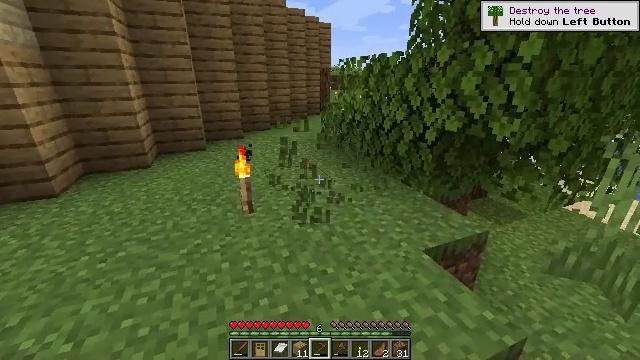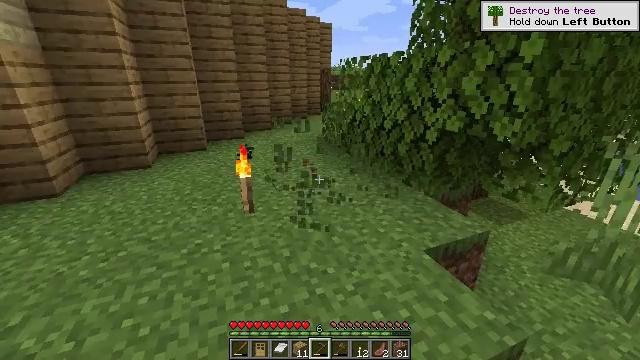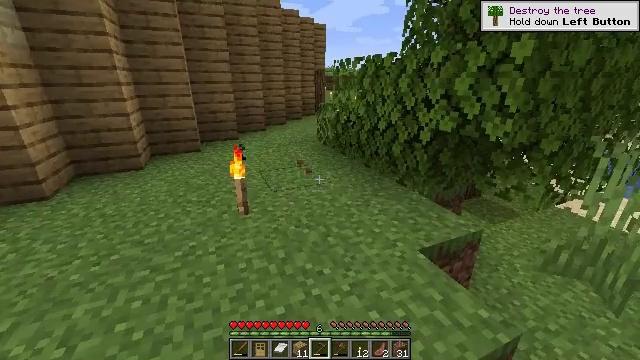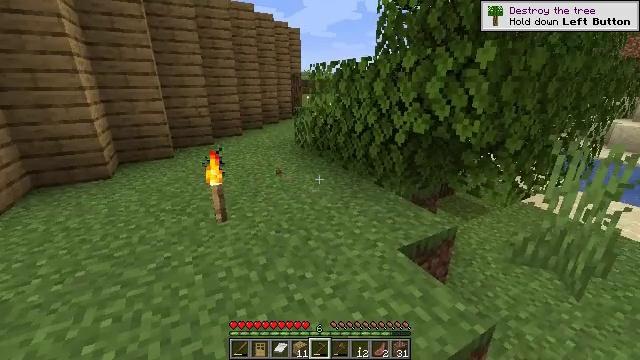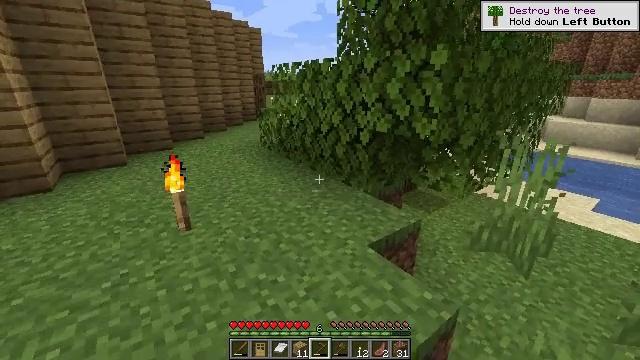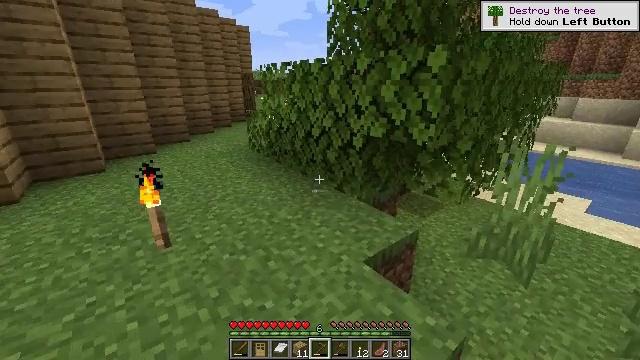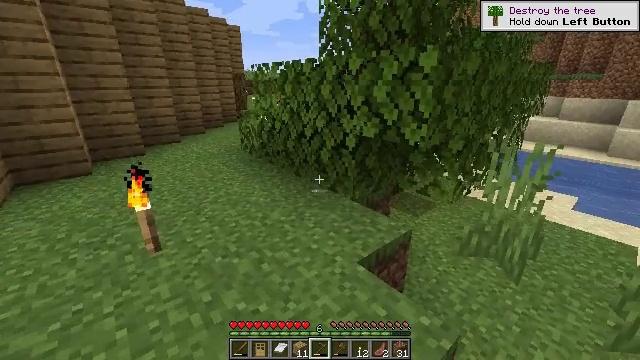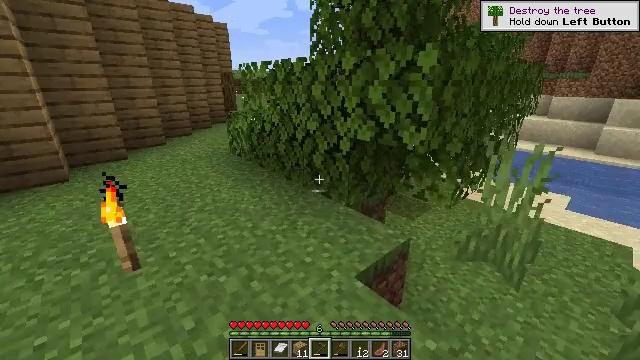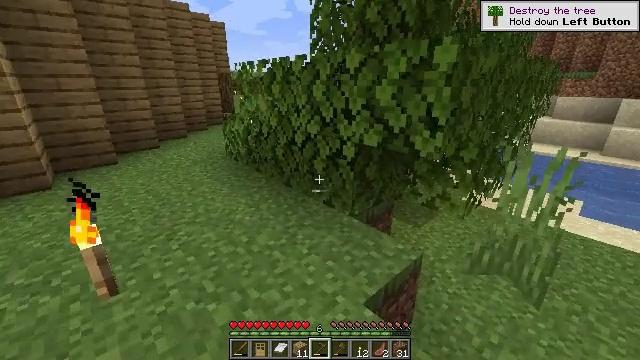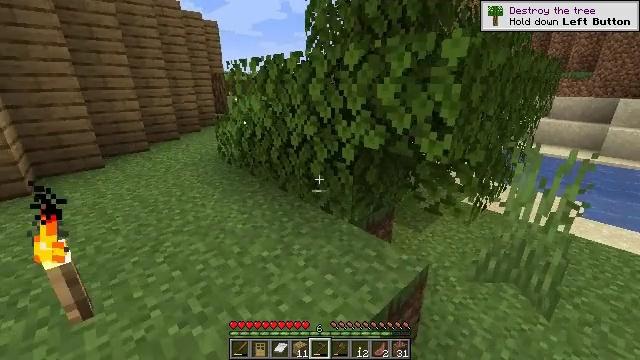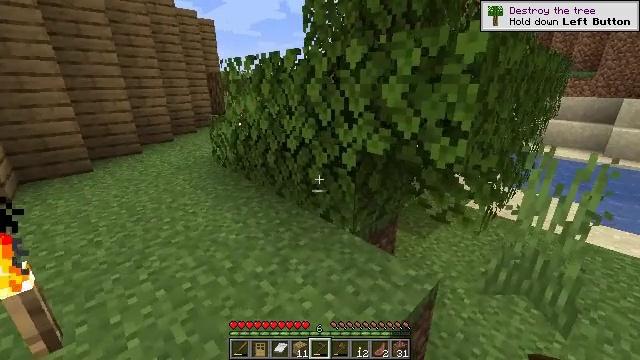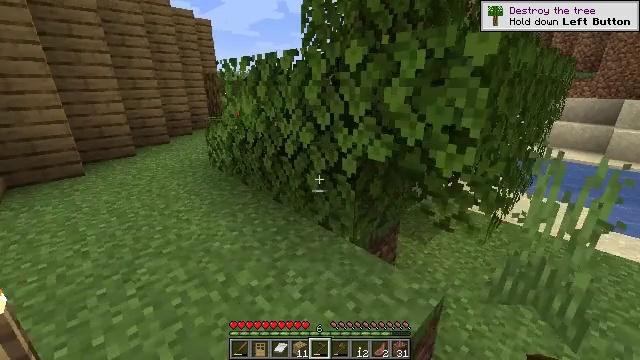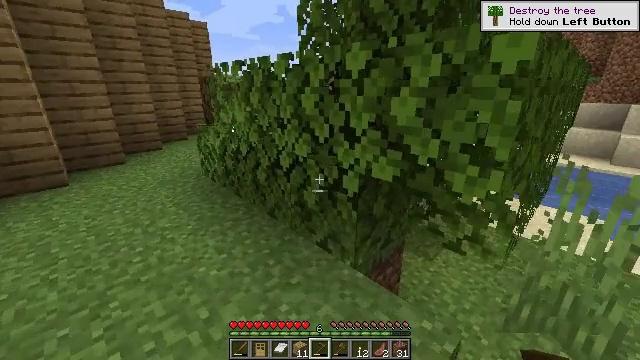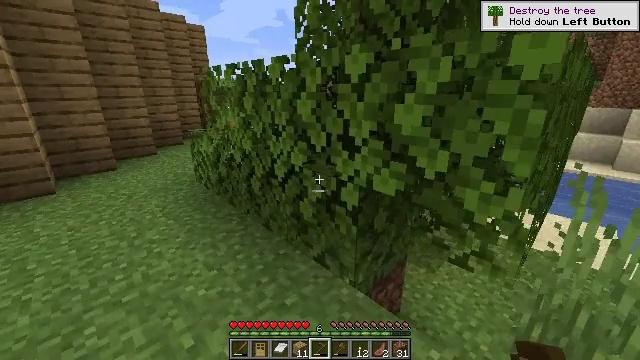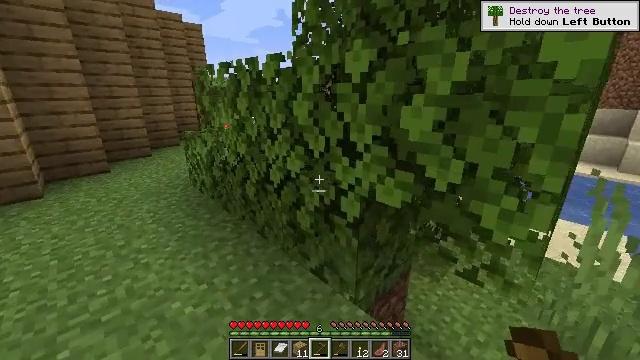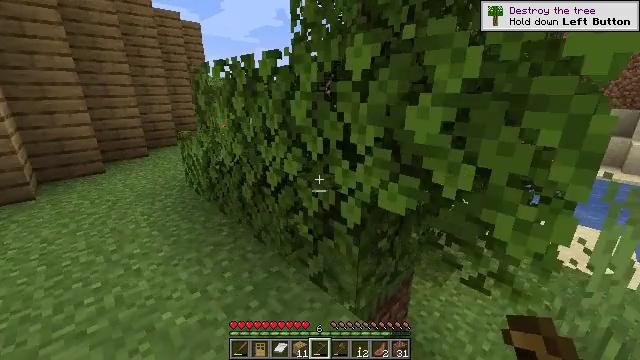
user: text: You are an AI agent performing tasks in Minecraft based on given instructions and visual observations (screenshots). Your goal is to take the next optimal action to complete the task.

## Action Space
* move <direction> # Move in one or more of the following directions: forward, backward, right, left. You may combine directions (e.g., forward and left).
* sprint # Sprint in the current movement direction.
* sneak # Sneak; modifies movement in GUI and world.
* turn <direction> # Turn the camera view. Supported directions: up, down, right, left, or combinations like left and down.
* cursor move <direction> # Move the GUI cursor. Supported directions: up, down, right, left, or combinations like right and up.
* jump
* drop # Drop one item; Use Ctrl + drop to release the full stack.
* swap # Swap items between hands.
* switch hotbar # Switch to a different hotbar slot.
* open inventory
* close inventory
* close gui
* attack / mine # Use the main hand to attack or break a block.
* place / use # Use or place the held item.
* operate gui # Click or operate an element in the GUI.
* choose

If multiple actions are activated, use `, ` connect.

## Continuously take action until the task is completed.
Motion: motion action
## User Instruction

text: Gather oak leaves by attacking.
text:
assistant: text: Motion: no_op
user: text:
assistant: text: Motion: turn right
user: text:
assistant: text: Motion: turn right
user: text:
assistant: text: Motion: move forward, turn right
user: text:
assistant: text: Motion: move forward, turn right
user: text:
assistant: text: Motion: move forward, turn right
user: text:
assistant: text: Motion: move forward, turn right
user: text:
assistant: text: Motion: move forward
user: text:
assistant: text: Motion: move forward
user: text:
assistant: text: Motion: move forward
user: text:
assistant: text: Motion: move forward
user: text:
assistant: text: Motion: move forward
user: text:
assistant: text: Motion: move forward
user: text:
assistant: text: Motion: move forward
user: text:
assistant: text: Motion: move forward, attack / mine
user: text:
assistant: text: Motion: move forward, attack / mine
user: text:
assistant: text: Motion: attack / mine
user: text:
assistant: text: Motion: attack / mine
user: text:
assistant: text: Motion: attack / mine
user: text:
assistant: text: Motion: attack / mine
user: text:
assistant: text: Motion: attack / mine
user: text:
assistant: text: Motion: attack / mine
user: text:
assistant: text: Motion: attack / mine
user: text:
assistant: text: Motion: attack / mine
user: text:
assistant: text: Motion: attack / mine
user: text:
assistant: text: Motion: attack / mine
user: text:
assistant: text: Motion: attack / mine
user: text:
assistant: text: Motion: attack / mine
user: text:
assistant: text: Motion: attack / mine
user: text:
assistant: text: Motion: attack / mine